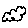
Label: cloud